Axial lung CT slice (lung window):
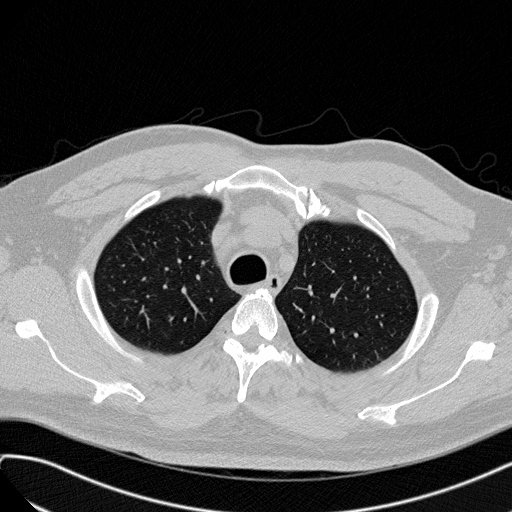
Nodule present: no